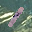
Label: 1